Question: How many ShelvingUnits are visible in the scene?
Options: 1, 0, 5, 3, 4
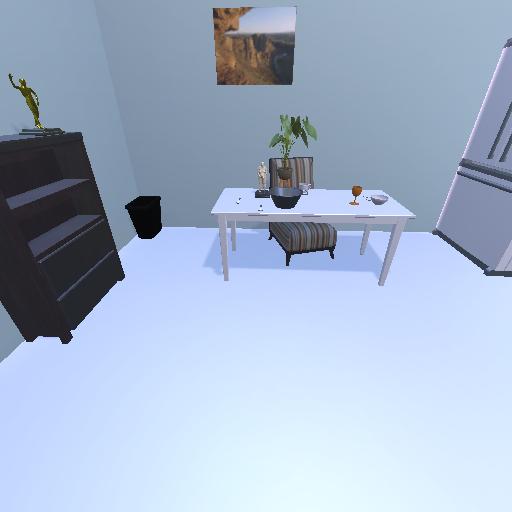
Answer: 1